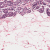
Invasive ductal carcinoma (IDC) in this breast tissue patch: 0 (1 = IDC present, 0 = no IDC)